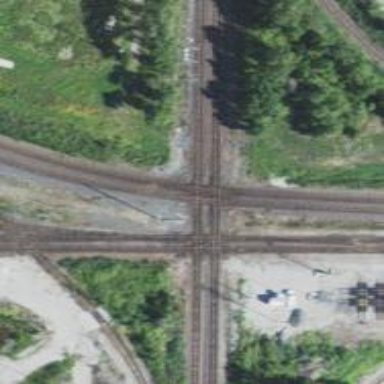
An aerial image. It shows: Railway crossing.